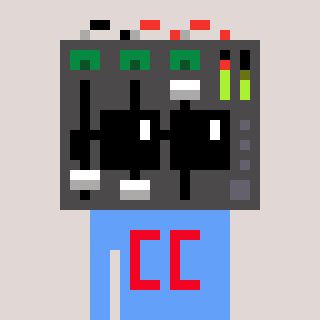
a pixel art character with square black sunglasses, a mixer-shaped head and a blue-colored body on a warm background